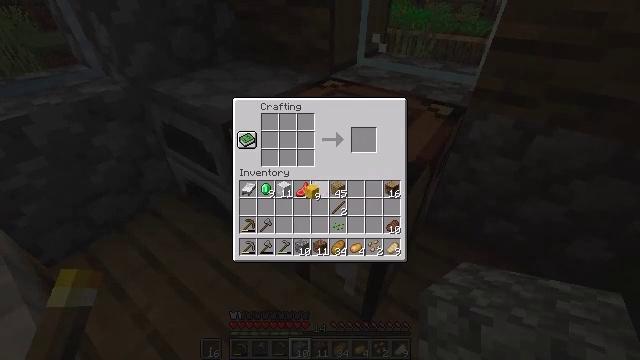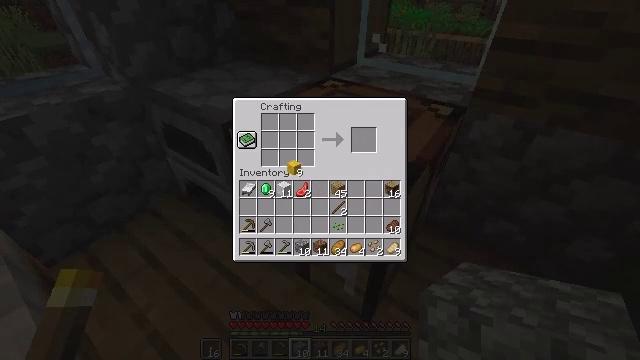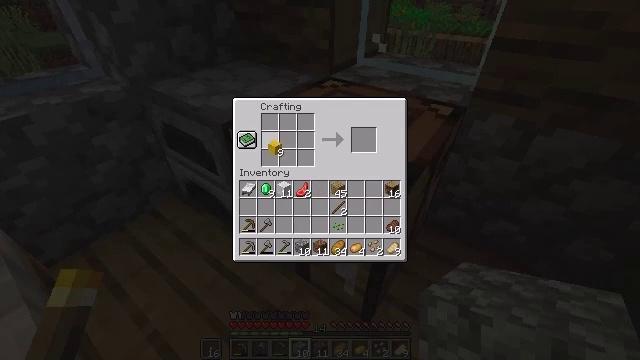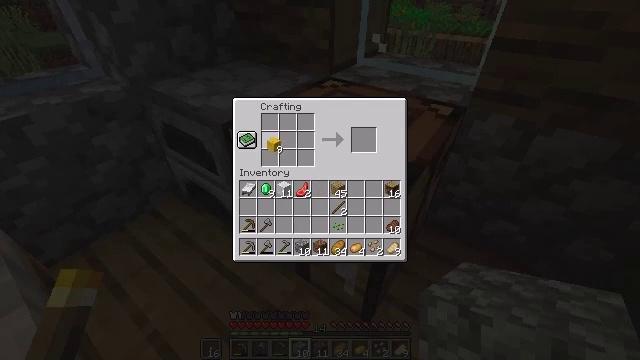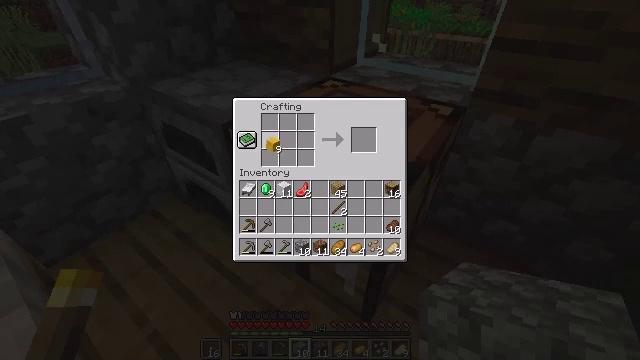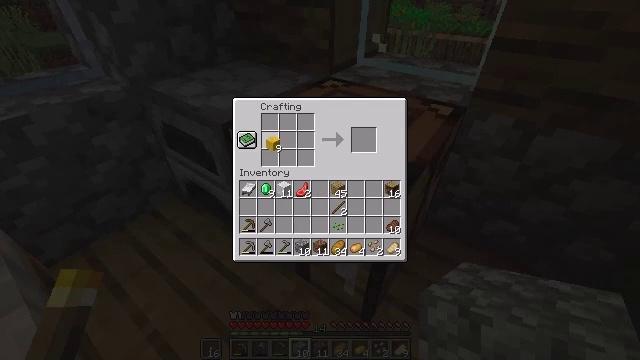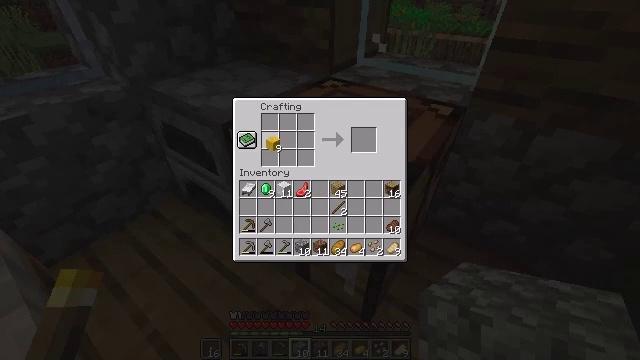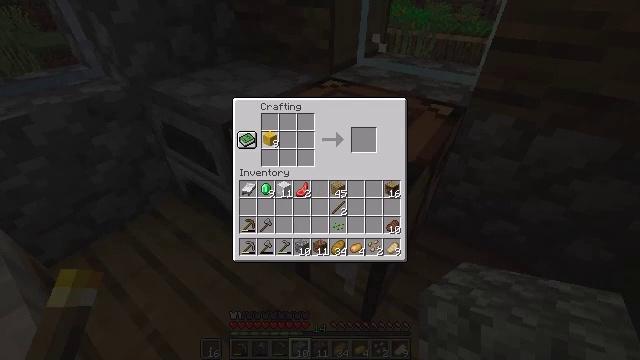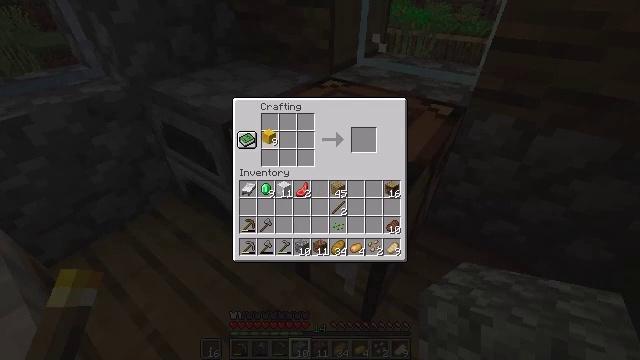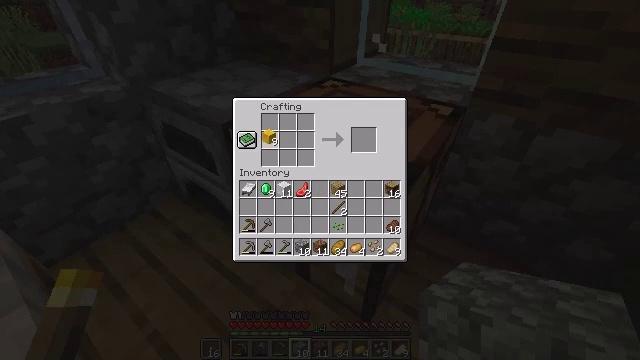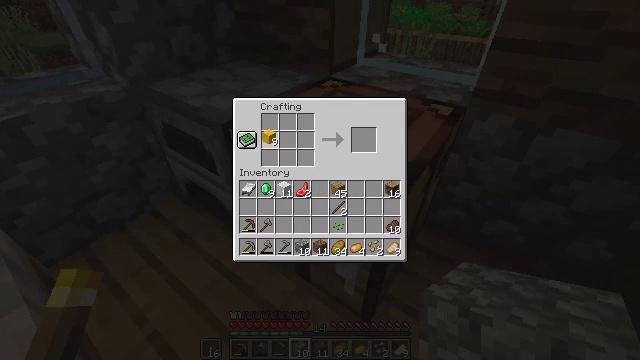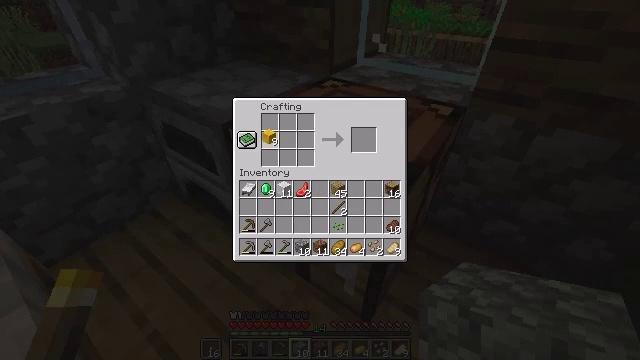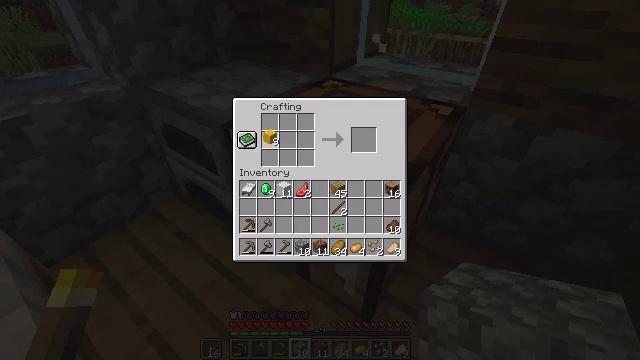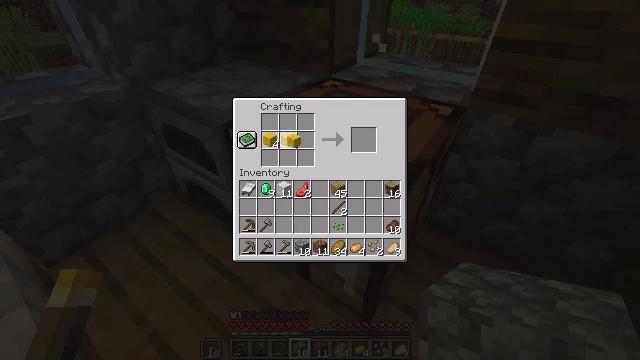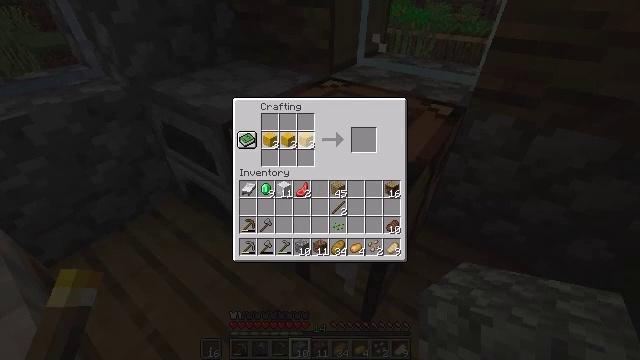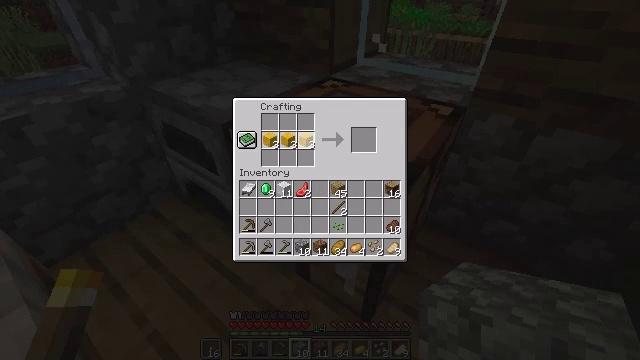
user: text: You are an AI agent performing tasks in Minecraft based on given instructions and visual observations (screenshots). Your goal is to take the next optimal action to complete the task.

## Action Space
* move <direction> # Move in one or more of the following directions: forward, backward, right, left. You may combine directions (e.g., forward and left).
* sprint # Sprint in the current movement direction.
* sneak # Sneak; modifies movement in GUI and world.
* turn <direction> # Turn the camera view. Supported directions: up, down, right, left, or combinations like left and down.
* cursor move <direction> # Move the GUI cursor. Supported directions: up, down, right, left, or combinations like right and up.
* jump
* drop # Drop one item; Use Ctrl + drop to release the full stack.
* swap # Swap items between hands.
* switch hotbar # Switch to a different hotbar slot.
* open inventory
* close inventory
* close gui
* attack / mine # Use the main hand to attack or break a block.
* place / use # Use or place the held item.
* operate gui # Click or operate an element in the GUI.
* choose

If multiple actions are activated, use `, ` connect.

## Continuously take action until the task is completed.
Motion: motion action
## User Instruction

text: Open the crafting table and make a yellow bed.
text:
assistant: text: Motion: cursor move left and up, operate gui
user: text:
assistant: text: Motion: cursor move left and up
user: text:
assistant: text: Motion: no_op
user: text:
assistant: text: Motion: no_op
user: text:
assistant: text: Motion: no_op
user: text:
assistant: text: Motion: no_op
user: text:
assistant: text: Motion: no_op
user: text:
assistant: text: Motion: no_op
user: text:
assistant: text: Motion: no_op
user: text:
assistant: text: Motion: operate gui
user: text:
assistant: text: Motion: operate gui
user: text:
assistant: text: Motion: operate gui
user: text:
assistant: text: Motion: cursor move right, operate gui
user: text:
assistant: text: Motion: cursor move right, operate gui
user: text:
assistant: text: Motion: operate gui
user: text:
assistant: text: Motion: operate gui
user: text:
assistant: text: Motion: operate gui
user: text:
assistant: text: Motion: operate gui
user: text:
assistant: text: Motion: operate gui
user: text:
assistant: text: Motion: no_op
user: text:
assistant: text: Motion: no_op
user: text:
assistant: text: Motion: no_op
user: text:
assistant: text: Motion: no_op
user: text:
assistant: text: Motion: cursor move down
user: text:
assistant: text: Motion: cursor move down
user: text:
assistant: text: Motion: cursor move left
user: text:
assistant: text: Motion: cursor move left
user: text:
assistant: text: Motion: no_op
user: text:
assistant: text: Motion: no_op
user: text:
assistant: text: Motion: no_op